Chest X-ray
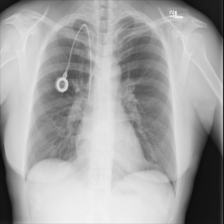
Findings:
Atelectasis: negative
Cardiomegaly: negative
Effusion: negative
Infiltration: negative
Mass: negative
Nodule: negative
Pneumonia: negative
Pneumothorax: negative
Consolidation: negative
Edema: negative
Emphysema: negative
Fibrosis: negative
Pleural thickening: negative
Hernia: negative